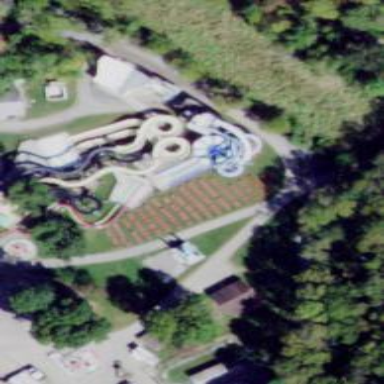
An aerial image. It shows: Water slide attraction.